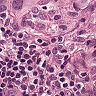
Metastatic tissue present: yes